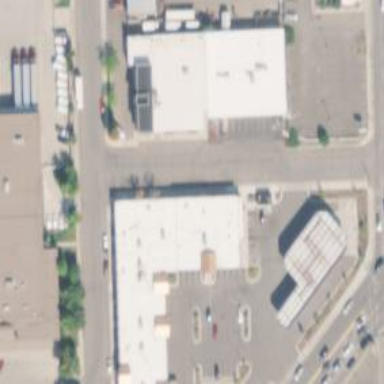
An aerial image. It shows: Convenience shop.